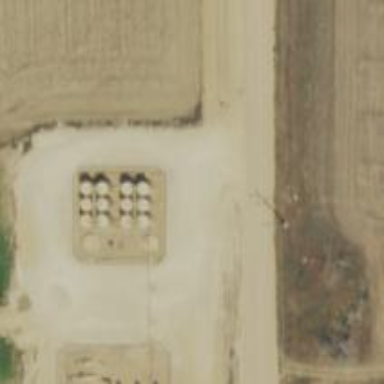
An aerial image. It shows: Storage tank that is man-made.